В схеме на рисунке конденсатор $C_{1}$ емкостью $C$ заряжен до напряжения $U_{0}=36~В$, а конденсатор $C_{2}$ емкостью $8 C$ не заряжен.  Сначала замыкают ключ $K_{1}$, затем — ключ $K_{2}$, и в цепи возникают слабо затухающие колебания.
Найдите для этих колебаний возможные значения (укажите интервал) начальной амплитуды напряжения на конденсаторе $C_{2}$.
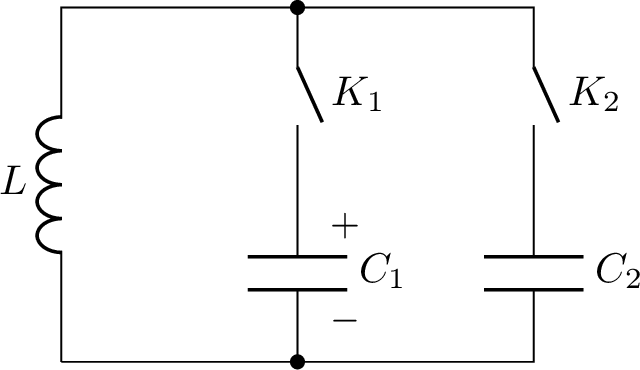
Решение: Наименьшая возможная амплитуда колебаний $U_{1}$ на конденсаторе $C_{2}$ будет при замыкании ключа $K_{2}$ в момент, когда на конденсаторе $C_{1}$ напряжение максимальное, т.е. $U_{0}$. Конденсатор $C_{2}$ быстро зарядится и в цепи выделится энергия (тепло или излучение). При этом новое напряжение на конденсаторе и будет $U_{1}$. Так как заряд сохраняется, то $$ C_{1} U_{0}=\left(C_{1}+C_{2}\right) U_{1}. $$ Отсюда $$ U_{1}=U_{0} C_{1} /\left(C_{1}+C_{2}\right). $$ Наибольшая возможная амплитуда колебаний $U_{2}$ на конденсаторе $C_{2}$ будет при замыкании ключа $K_{2}$, когда конденсатор $C_{1}$ разряжен. По закону сохранения энергии $$ C_{1} U_{0}^{2} / 2=\left(C_{1}+C_{2}\right) U_{2}^{2} / 2. $$ Отсюда $U_{2}=U_{0} \sqrt{C_{1} /\left(C_{1}+C_{2}\right)}$. Искомый интервал значений начальной амплитуды напряжения $$ U_{0} C_{1} /\left(C_{1}+C_{2}\right) \leq U \leq U_{0} \sqrt{C_{1} /\left(C_{1}+C_{2}\right)}. $$ Окончательно находим $4~В \leq U \leq 12~В$.
Ответ: $$ 4~В \leq U \leq 12~В. $$
Темы:
T, Электричество, Колебательный контур, Колебания, Всероссийские, Электрические цепи